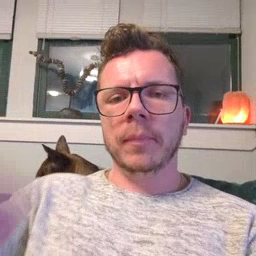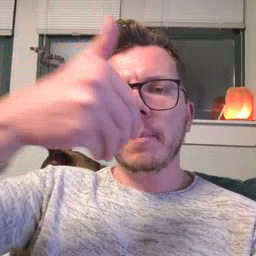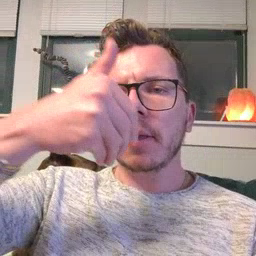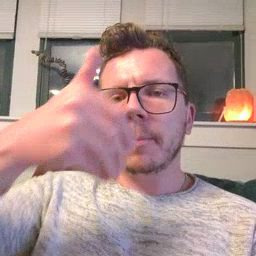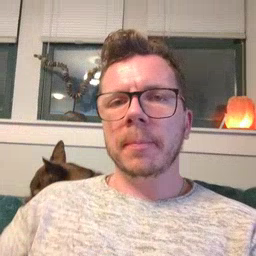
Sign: pizza